Question: Let's say I have a class, and when I set its property, I want it to append that property with a file type like '.fileType':
'''
class File {
var fileName: String {
get {
return self.fileName
}
set {
self.fileName = fileName + ".fileType"
}
}
}
'''
Which I try to use like this:
'''
let newFile = File()
newFile.fileName = "My File"
'''
Unfortunately, the variable never sets:

I have two possible workarounds.
### Option 1: Observe Value After Set
'''
class File {
var fileName: String = "" {
didSet {
self.fileName += ".fileType"
}
}
}
let file = File()
file.fileName = "SomeName" // SomeName.fileType
'''
But with this, I must wait until the value is already set before I can modify it. For this particular example, it doesn't make too much difference; however, I'd like to be able to avoid this.
### Option 2: Subclass
This solution is based on the example <URL> Search for 'speedLimitedCar'
'''
class File {
var fileName = ""
}
class SubFile: File {
override var fileName: String {
get {
return super.fileName
}
set {
super.fileName = newValue + ".fileType"
}
}
}
let subfile = SubFile()
subfile.fileName = "Hello" // Hello.fileType
'''
### Question
I could also just create a secondary property to store the value and access that in the fileName's getter/setter, but is there a way to avoid all that and modify a property directly within its getter / setter?
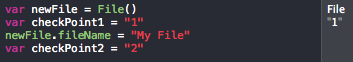
Answer: If you use 'set' and 'get' then the property must be computed. There is no actual storage for it.
This code defines a 'var' to hold the data and a computed 'var' to handle the access. This is similar to what you had in Objective-C (except that in Objective-C you could "hide" the actual variable by making it private or, more recently, having it synthesized an never mentioned in the header).
'''
class File {
// this stores the actual data, do not access it directly, consider it private
var theFileName: String = ""
// this is the real interface
var fileName: String {
get {
return self.theFileName
}
set(name) {
self.theFileName = name + ".fileType"
}
}
}
'''
You can also write the 'set' like this:
'''
set {
self.theFileName = newValue + ".fileType"
}
'''
where 'newValue' is the default name if you omit the argument declaration for 'set'.
But what you probably want to do is what you already did (and rejected for unknown reasons):
'''
var fileName: String = "" {
didSet {
self.fileName += ".fileType"
}
}
'''
This is the correct way.
Note that "I must wait until the value is already set before I can modify it." is not true. It like that, but the compiler can very well optimize the code (and probably will).